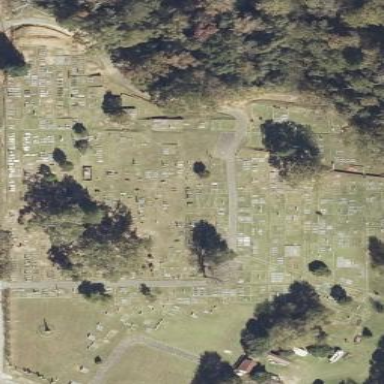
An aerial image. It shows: Cemetery.